Field crop: tomato
Growth stage: 1
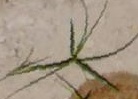
Species: cyperus